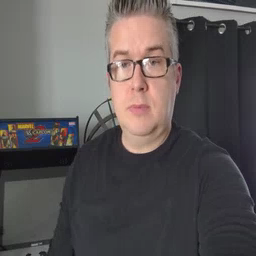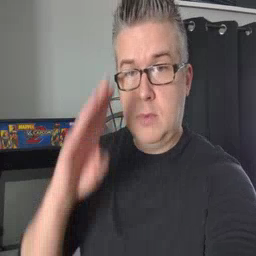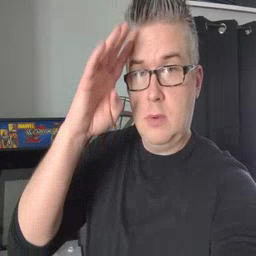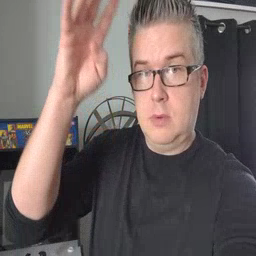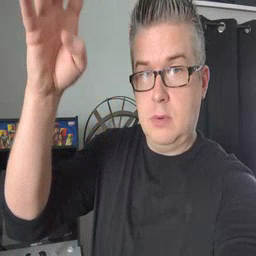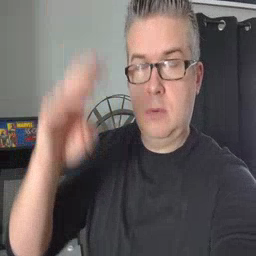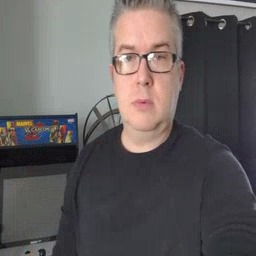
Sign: pretend